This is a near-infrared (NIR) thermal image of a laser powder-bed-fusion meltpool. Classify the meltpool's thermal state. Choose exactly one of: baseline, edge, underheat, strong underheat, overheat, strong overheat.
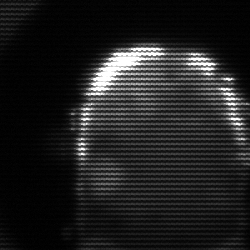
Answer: baseline